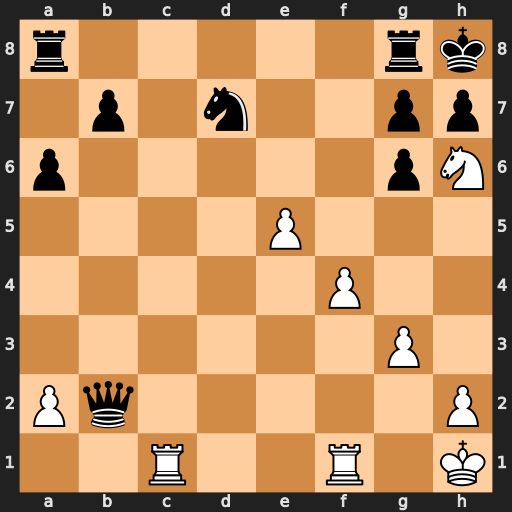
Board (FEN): r5rk/1p1n2pp/p5pN/4P3/5P2/6P1/Pq5P/2R2R1K
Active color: w
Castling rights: -
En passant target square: -
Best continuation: Nf7#